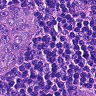
Metastatic tissue present: yes